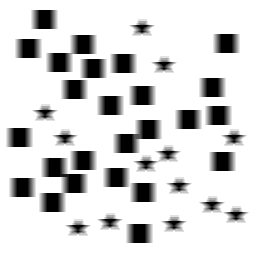
Squares: 25
Triangles: 0
Stars: 13
Total shapes: 38